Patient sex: M
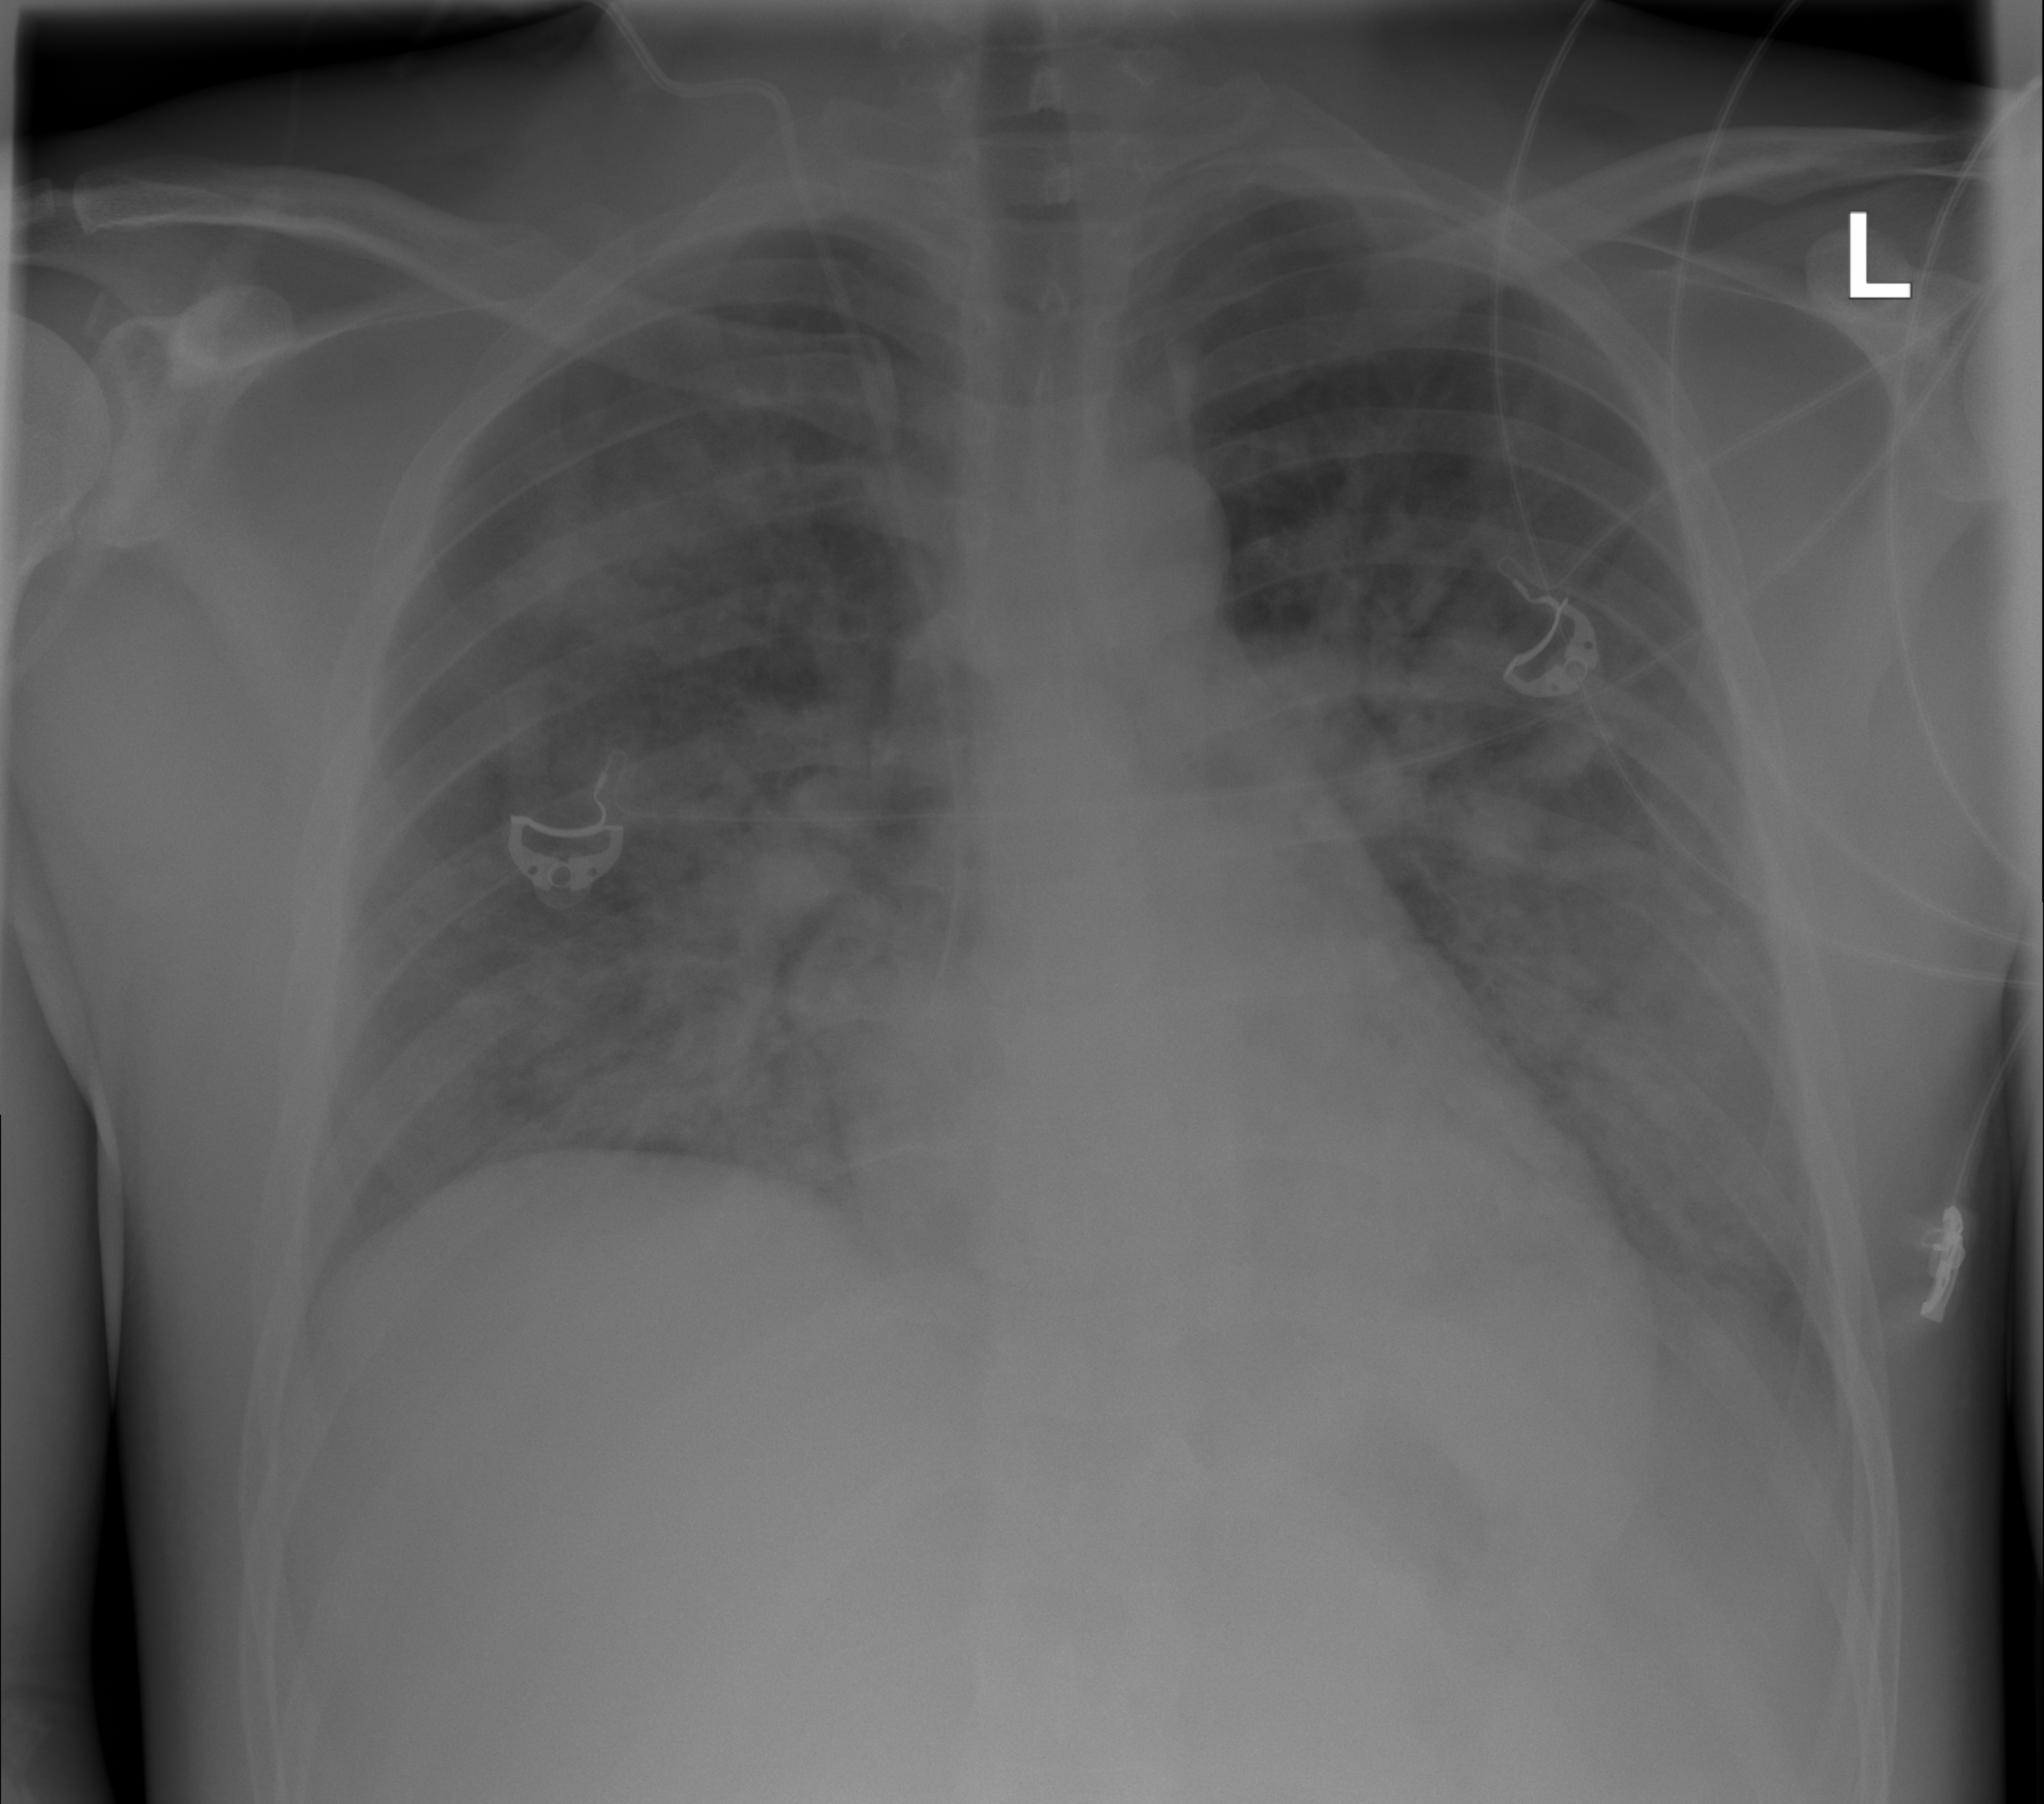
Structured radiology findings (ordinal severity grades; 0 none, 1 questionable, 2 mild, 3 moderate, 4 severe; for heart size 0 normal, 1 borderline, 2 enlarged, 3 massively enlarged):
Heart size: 0
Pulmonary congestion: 0
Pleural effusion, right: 0
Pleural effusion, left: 2
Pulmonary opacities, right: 3
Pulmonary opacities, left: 2
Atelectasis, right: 0
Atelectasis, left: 2